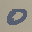
Label: 0